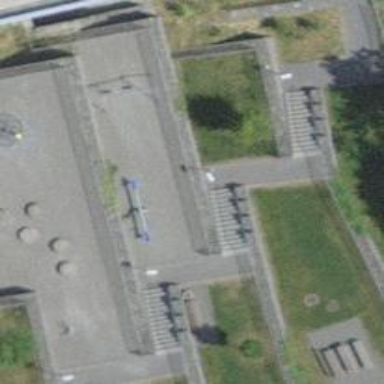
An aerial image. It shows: Set of concrete steps.